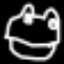
Label: frog